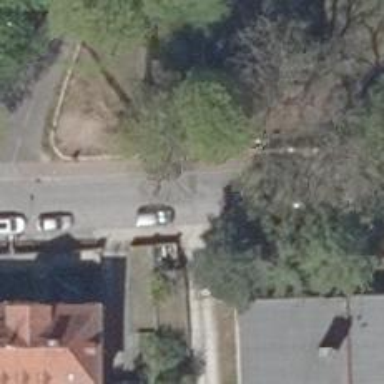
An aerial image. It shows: Residential road with sidewalks on both sides.